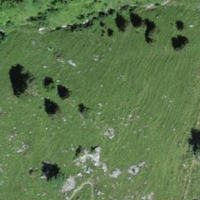
EUNIS habitat code: 23
Species observed at this site:
Euphorbia cyparissias